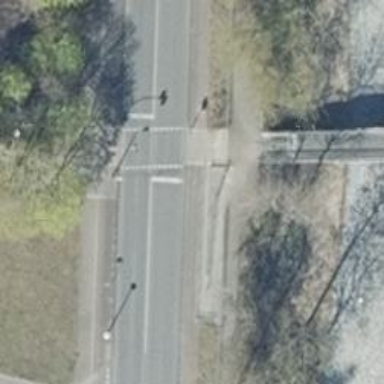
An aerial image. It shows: Crossing with traffic signals.